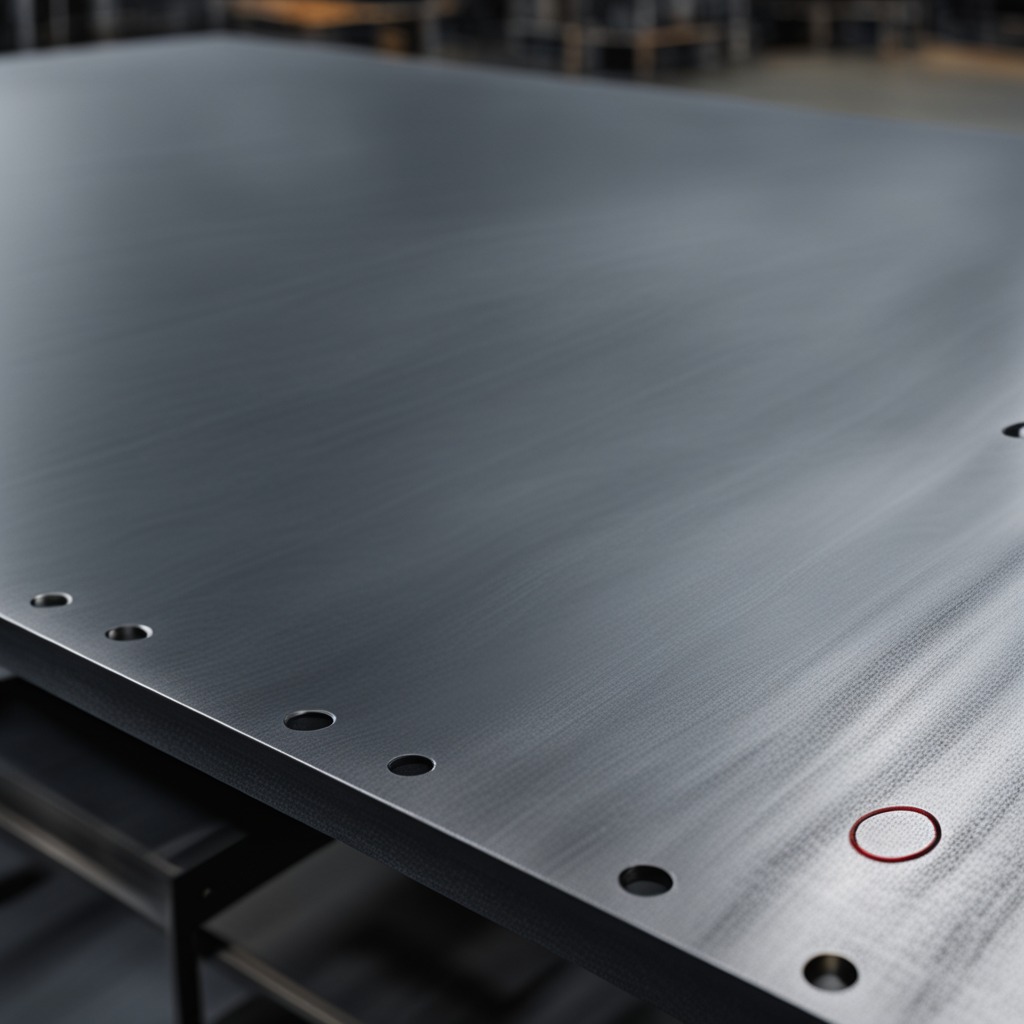
A rubber O-ring is lying on a cold steel table in a mining workshop gritty textures.